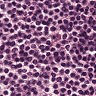
Metastatic tissue present: no